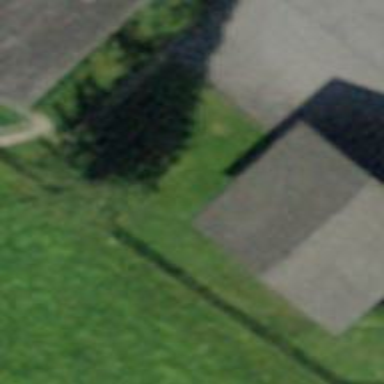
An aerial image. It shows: Garage building.